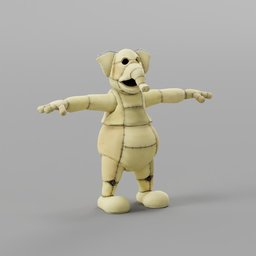
Label: animals